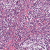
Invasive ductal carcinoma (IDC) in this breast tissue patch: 1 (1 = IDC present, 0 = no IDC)